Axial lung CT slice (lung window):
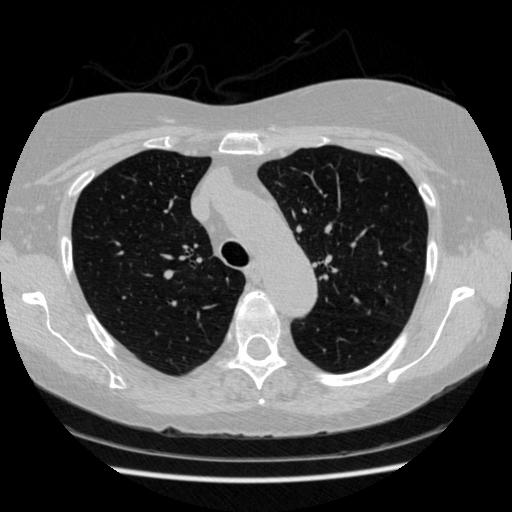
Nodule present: no